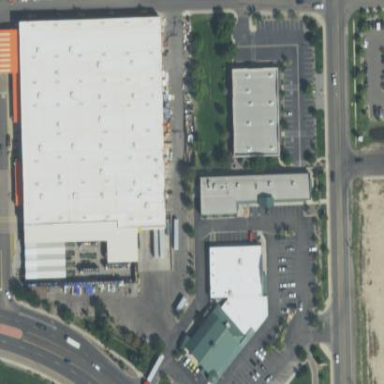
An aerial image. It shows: Retail building.